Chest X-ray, PA view. Patient: 65 years old, sex F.
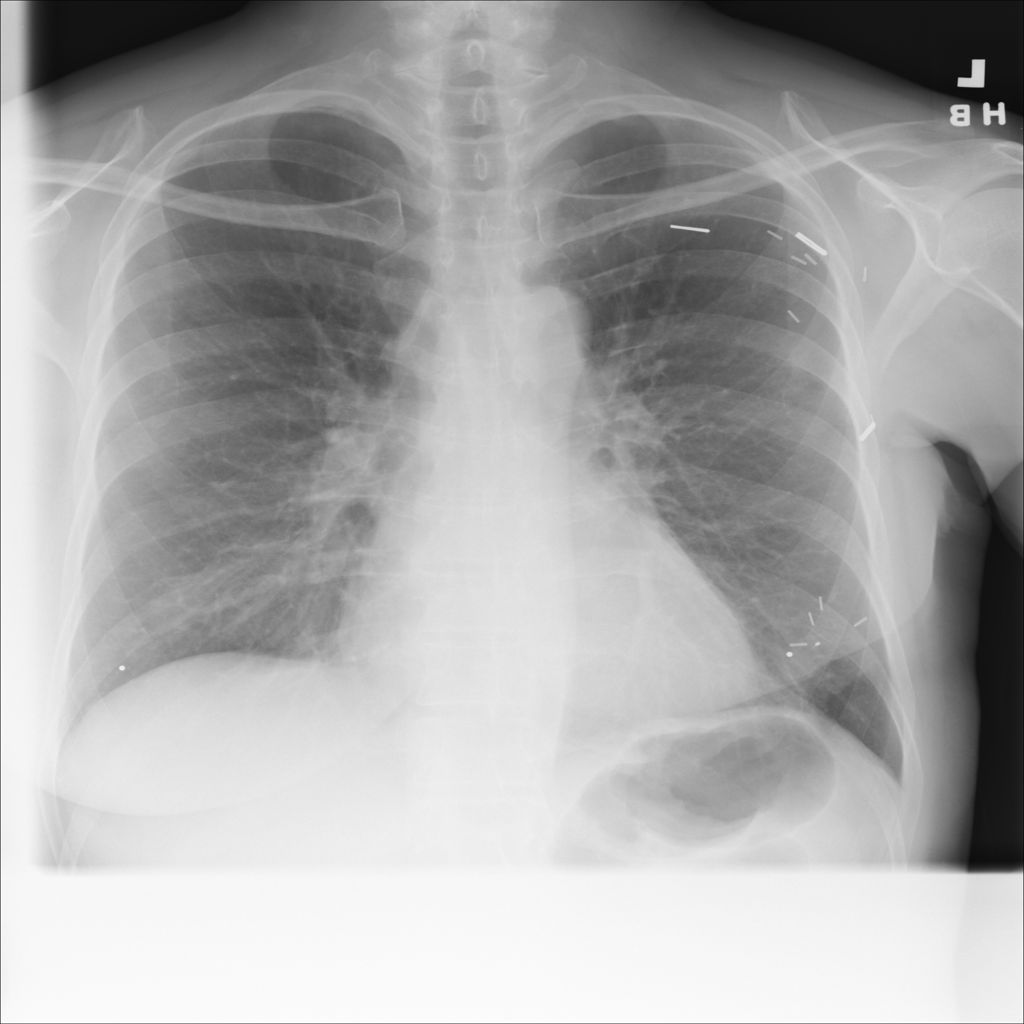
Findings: Nodule